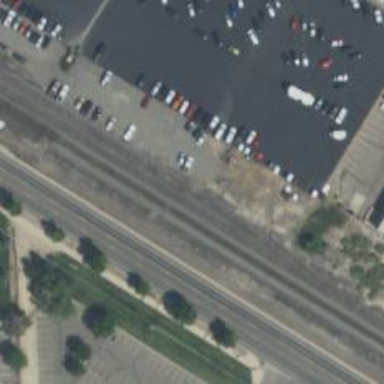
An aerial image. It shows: Railway yard.